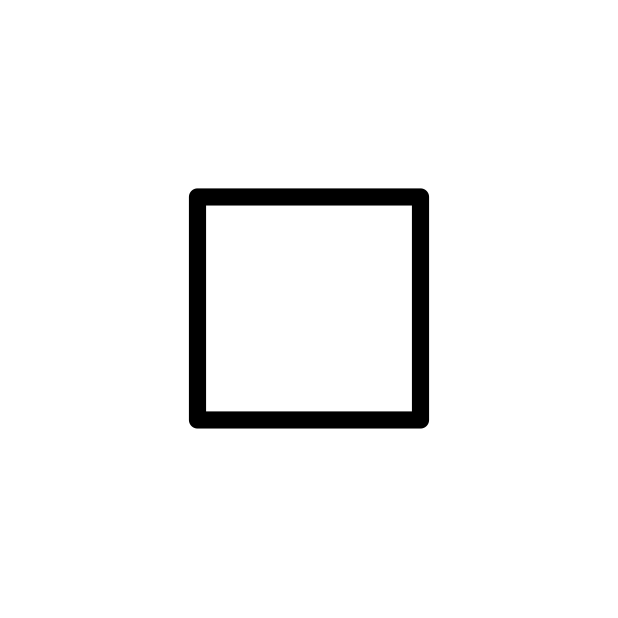
white small square